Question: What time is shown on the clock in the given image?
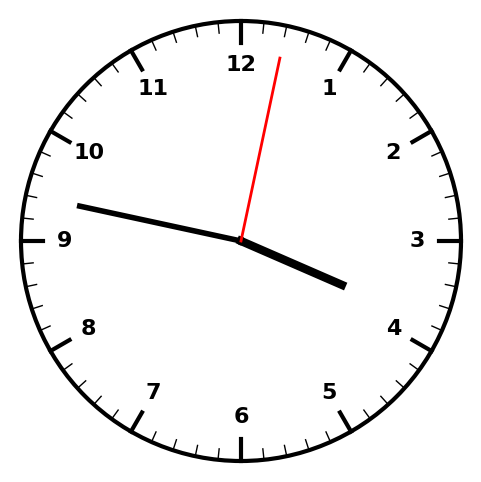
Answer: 03:47:02